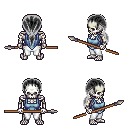
a pixel art fantasy rpg character, male body template, skeleton, blue vest, white pants, gray ponytail hairstyle, spear, four views (front, back, left, right), 2x2 character sprite sheet, small pixel art, hard edges, no anti-aliasing